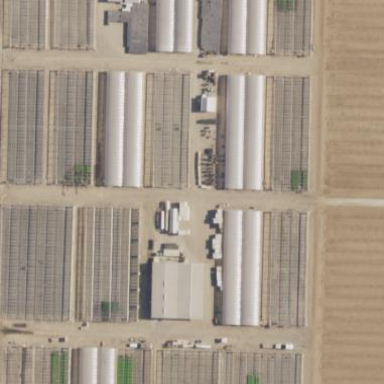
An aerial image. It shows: Area dedicated to greenhouse horticulture.